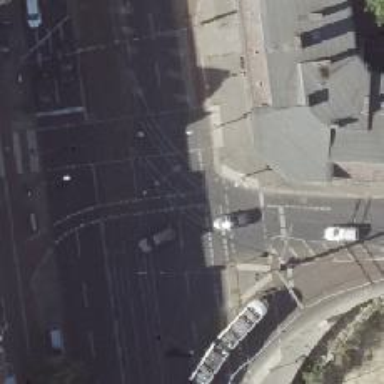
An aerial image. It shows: Tram railway with contact lines for electrification.